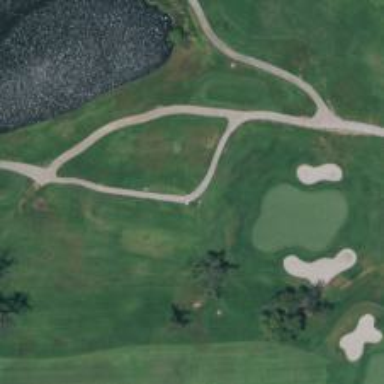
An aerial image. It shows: Path for golf carts.